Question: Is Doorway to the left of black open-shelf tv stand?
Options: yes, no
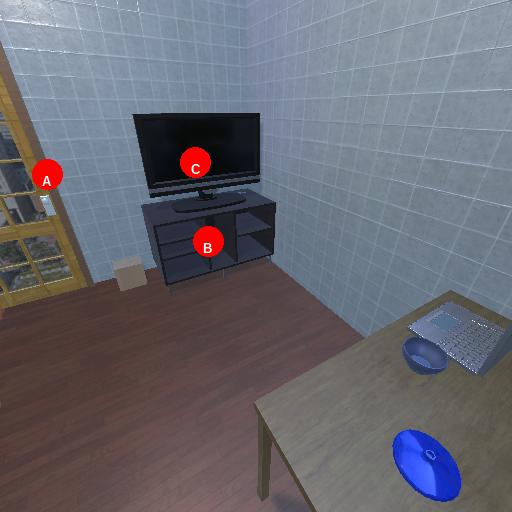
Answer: yes